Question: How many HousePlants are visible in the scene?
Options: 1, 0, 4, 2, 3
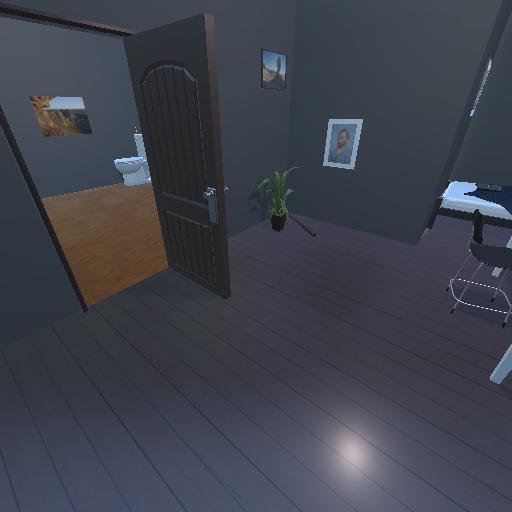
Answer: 1